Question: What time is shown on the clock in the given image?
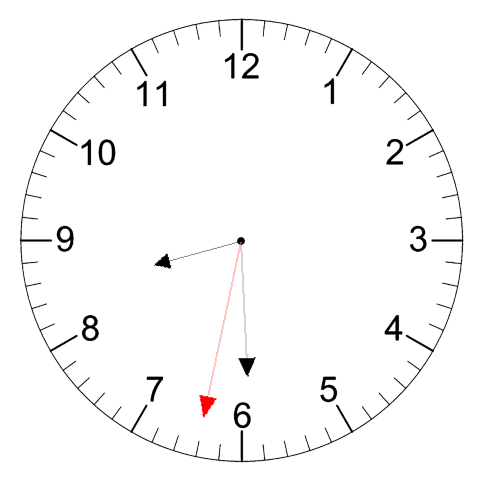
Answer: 08:29:32